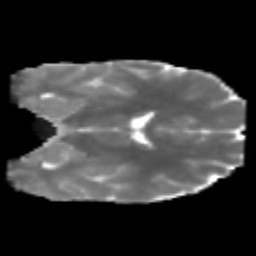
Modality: MD
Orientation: coronal
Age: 25
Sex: male
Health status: healthy
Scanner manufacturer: philips
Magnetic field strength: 3 T
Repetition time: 10.37 s
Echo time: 0.0712 s